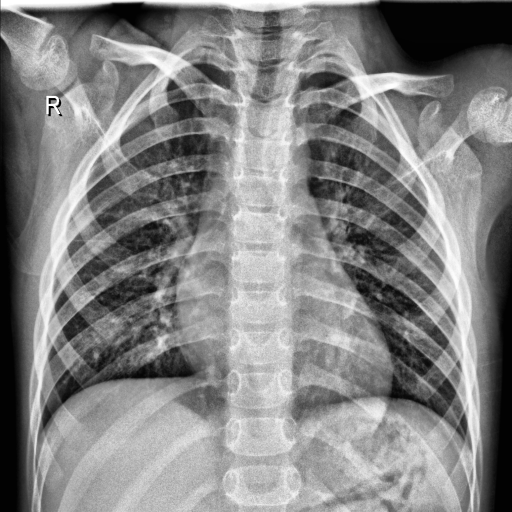
Finding: NORMAL